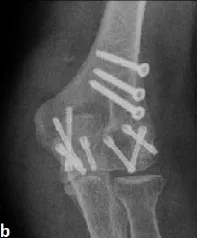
(b) PA radiograph after primary ORIF showing correct alignment of the distal part of humerus without step-off in both articular surfaces.
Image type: radiology (x_ray)